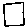
Label: square